Question: Count the number of objects in the diagram.
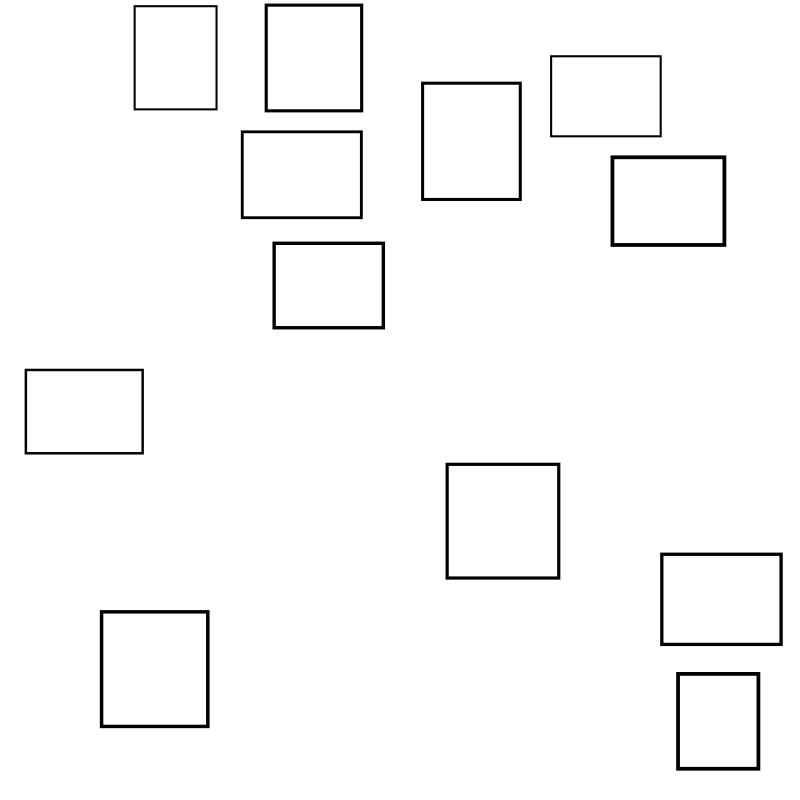
Answer: 12